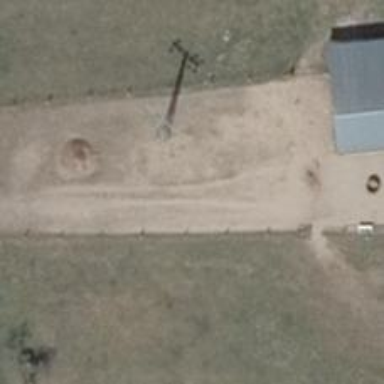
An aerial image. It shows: Power pole.